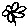
Label: flower